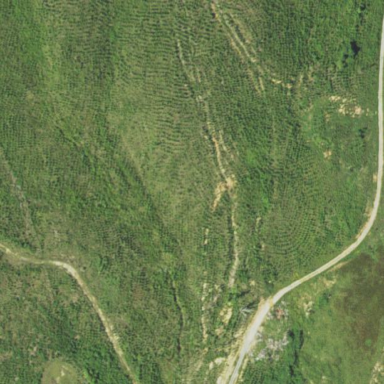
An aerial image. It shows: Clearcut area created by human activity.